Question: I've been trying read(cut) my way through the jungle of Facebook posts about sending a message or email to my Facebook friends through code.
So far I have found the Facebook REST API:
<URL>
When testing with the testing tool it only works sending mails to the account
that you are logged in with. Not the accounts that has granted permissions to the
application. All I'm getting back for the other users is:
'''
"error_code": 200,
"error_msg": "Permissions error",
"request_args": {...}
'''
This API is deprecated and will be replaced by the GRAPH API:
<URL>
In this API it doesn't seem to be any email sending but message exist:
<URL>
But that only allows reading messages...
The only way of sending things is to post to the users wall and that is
something that I do want to do.
So my questions are:
1. Is it or will it be allowed to send emails or messages?
2. If yes where do I start? What API should I use(JAVA)?
3. Is there a way of doing this through Janrain, the only thing I found was to do it on the wall?
1. Why do Facebook make it so hard to find information about this?
****EDIT*****
To test Graph API I used the testing tool located at <URL> . There I entered my facebook id and performed a GET:
'''
https://graph.facebook.com/my.id
'''
What I got back was some information about my account but no email
'''
{
id: "mypersonalfacebookid",
name: "my name",
first_name: "my",
last_name: "name",
link: "http://www.facebook.com/my.name",
username: "my.name",
gender: "male",
locale: "en_US",
type: "user",
}
'''
This is ok since i did not enter any . The second step was to enter the for my application from <URL>, which has been granted for user my.name to access my.name's email:

What I got back:
'''
{
id: "mypersonalfacebookid",
name: "my name",
first_name: "my",
last_name: "my name",
link: "http://www.facebook.com/my.name",
username: "my.name",
work: [
{
employer: {
id: "11111111111111",
name: "CooolCompany.com",
}
with: [
{
},
]
from: {
}
},
]
education: [
{
school: {
id: "<PHONE>",
name: "Studied Computer Science",
}
type: "College",
},
]
gender: "male",
email: "my.name@gmail.com",
timezone: 2,
locale: "en_US",
verified: true,
updated_time: "2011-07-20T17:12:26+0000",
type: "user",
}
'''
Cool the email is there but if I do this for some other user that has granted the same privs for his/her account:
'''
{
id: "xxxxxx",
name: "My Friend",
first_name: "My",
last_name: "Friend",
link: "http://www.facebook.com/my.friend",
username: "my.friend",
hometown: {
id: "12345",
name: "Cool Town",
}
location: {
id: "<PHONE>",
name: "Somewhere",
}
gender: "female",
locale: "en_US",
updated_time: "2011-06-29T19:21:38+0000",
type: "user",
}
'''
No email here! Why?
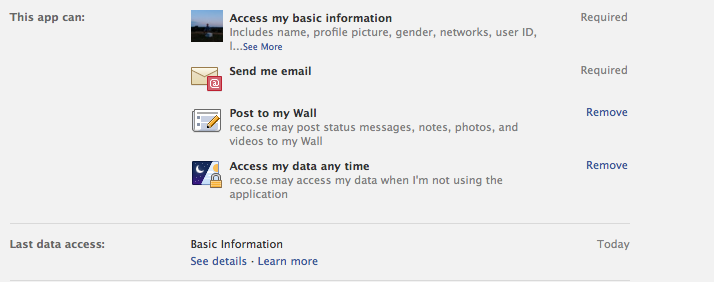
Answer: Q. How to send an email to FB user?
1. Create an app.
2. Have the user auth the app (ask for access to email address in GDP - permissions).
3. Use your email solution to send an email to the user.
4. Done.
Check out the graph API explorer: <URL>
C @ Facebook